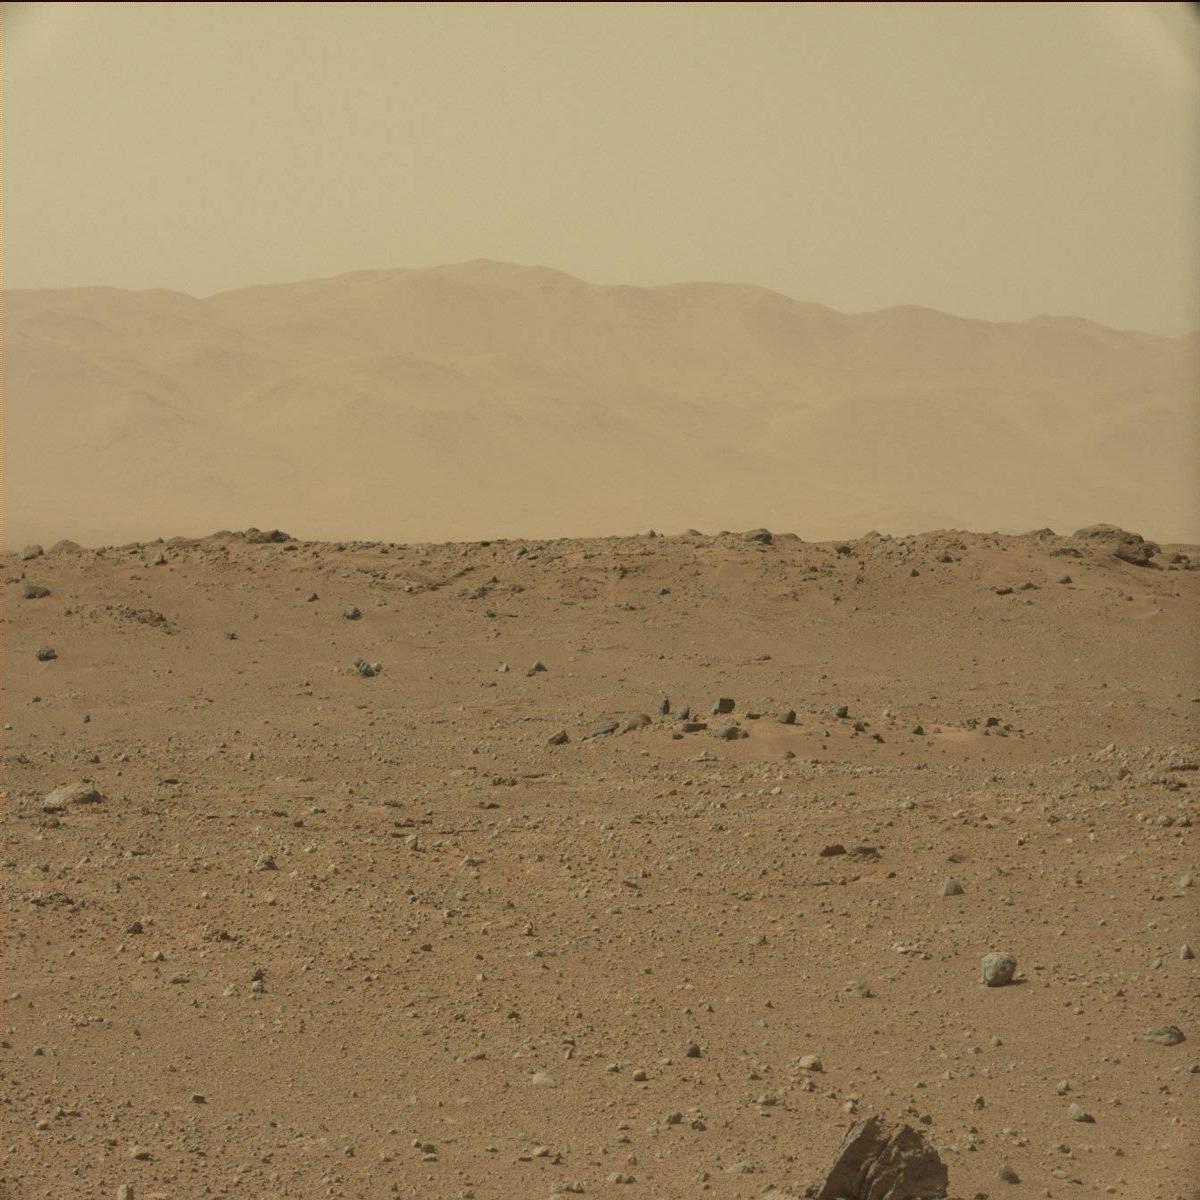
Terrain classes present: Bedrock, Ridge, Rock, Sand / Soil, Sky